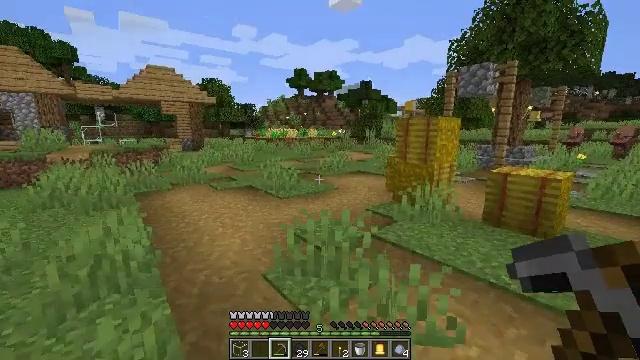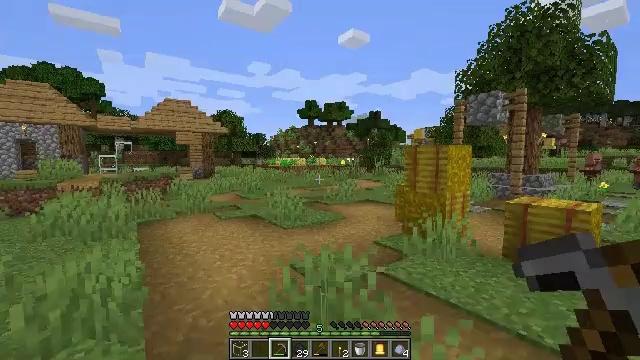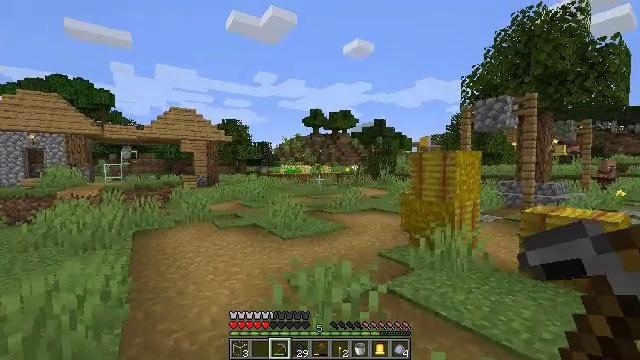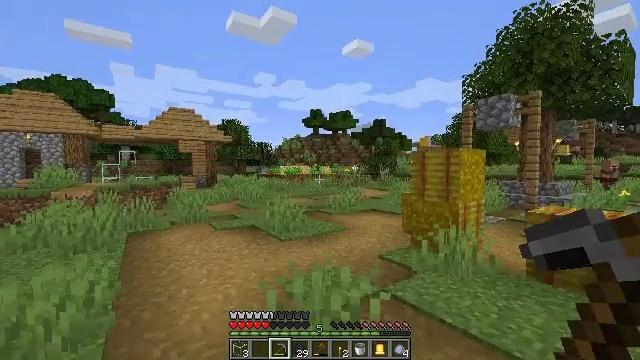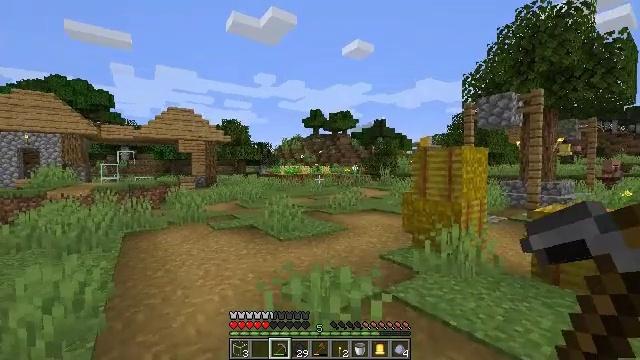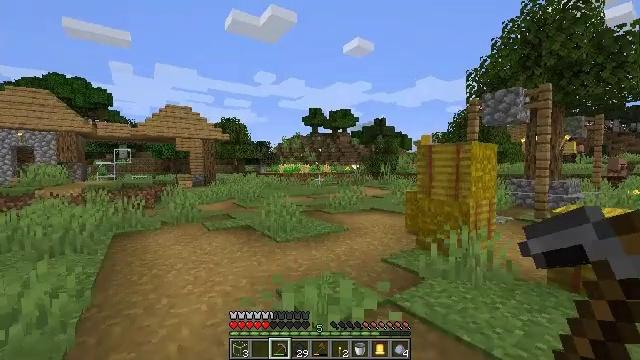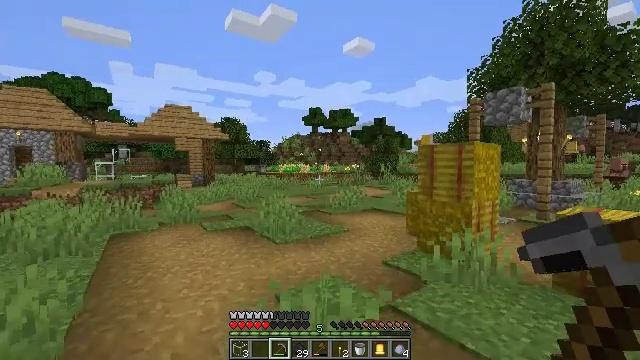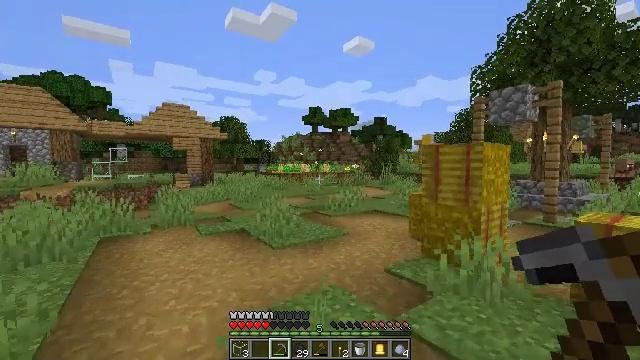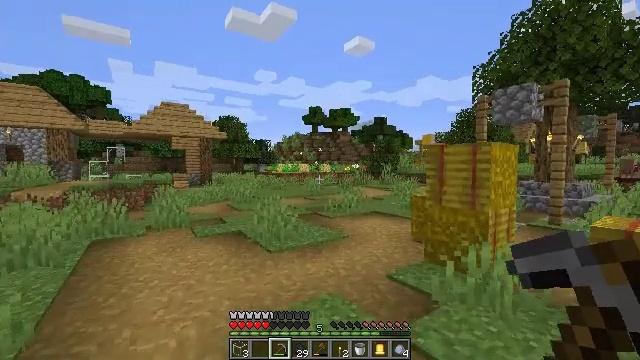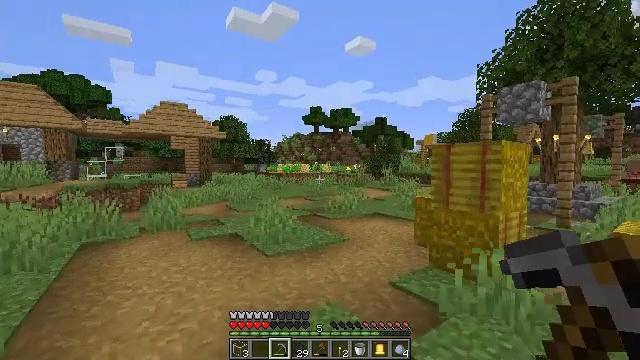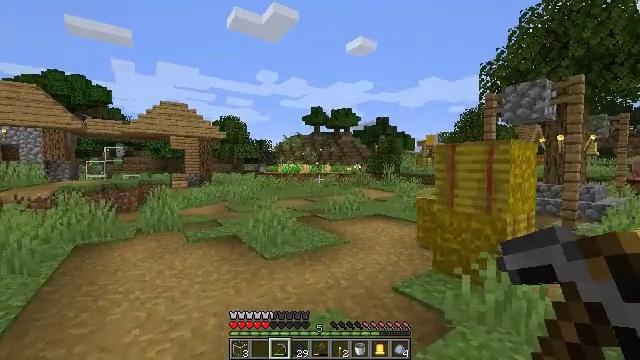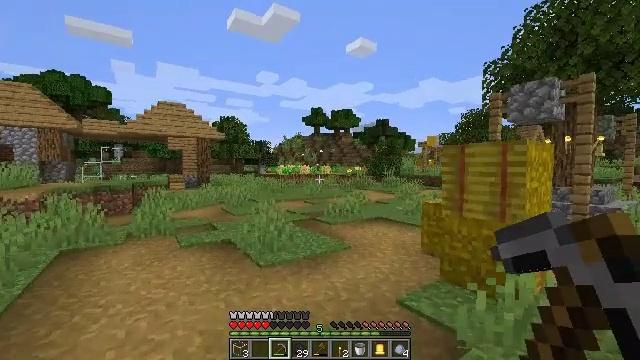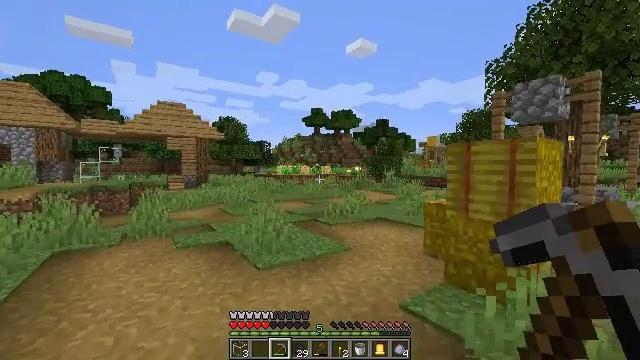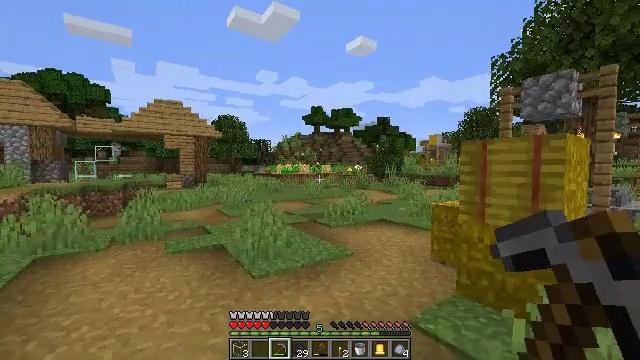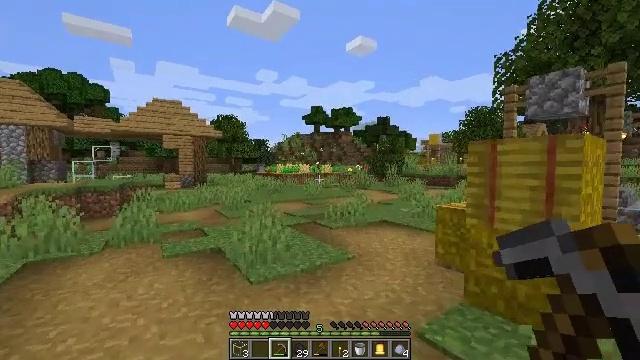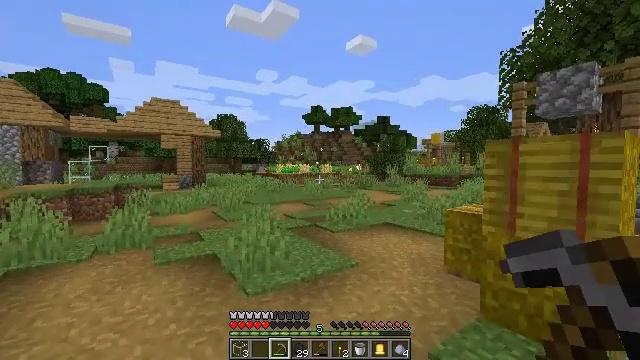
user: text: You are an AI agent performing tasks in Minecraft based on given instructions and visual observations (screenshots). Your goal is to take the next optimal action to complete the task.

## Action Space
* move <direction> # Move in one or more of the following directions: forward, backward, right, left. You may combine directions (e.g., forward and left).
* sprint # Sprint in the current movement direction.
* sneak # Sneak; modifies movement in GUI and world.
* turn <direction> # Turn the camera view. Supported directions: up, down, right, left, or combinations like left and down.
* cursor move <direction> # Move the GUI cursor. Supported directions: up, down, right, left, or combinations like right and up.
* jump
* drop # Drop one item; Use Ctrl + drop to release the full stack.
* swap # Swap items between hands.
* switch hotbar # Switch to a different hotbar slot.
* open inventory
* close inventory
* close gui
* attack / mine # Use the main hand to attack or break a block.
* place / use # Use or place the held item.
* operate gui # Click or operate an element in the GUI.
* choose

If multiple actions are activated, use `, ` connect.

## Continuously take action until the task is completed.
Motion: motion action
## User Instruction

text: Attack the oak slab to collect it.
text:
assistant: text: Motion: move forward and move right, turn left and up
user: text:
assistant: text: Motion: move forward and move right, turn left and up
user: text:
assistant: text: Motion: move forward and move right
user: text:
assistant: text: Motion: move forward and move right
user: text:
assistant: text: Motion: move forward and move right
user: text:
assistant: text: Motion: move forward and move right
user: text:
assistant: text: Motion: move forward and move right
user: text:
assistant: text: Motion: move forward and move right
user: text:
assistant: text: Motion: move forward and move right
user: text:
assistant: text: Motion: move forward and move right
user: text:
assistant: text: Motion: move forward and move right
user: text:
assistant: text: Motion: move forward and move right
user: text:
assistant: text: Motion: move forward and move right
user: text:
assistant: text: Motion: move forward and move right
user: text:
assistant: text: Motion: move forward and move right
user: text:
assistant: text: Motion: move forward and move right
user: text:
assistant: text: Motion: move forward and move right
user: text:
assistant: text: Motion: move forward and move right
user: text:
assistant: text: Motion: move forward and move right
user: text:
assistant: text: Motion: move forward and move right
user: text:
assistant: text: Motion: move forward and move right
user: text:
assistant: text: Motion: move forward and move right
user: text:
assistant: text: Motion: move forward and move right
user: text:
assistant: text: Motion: move forward and move right
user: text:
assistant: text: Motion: move forward and move right
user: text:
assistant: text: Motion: move forward and move right
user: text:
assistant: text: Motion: move forward and move right
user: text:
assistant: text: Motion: move forward and move right
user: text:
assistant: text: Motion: move forward and move right
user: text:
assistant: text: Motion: move forward and move right